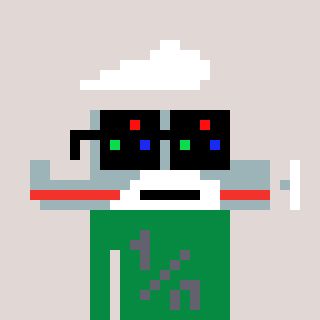
a pixel art character with square black sunglasses, a plane-shaped head and a green-colored body on a warm background